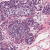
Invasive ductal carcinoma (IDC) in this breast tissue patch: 0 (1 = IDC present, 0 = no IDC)